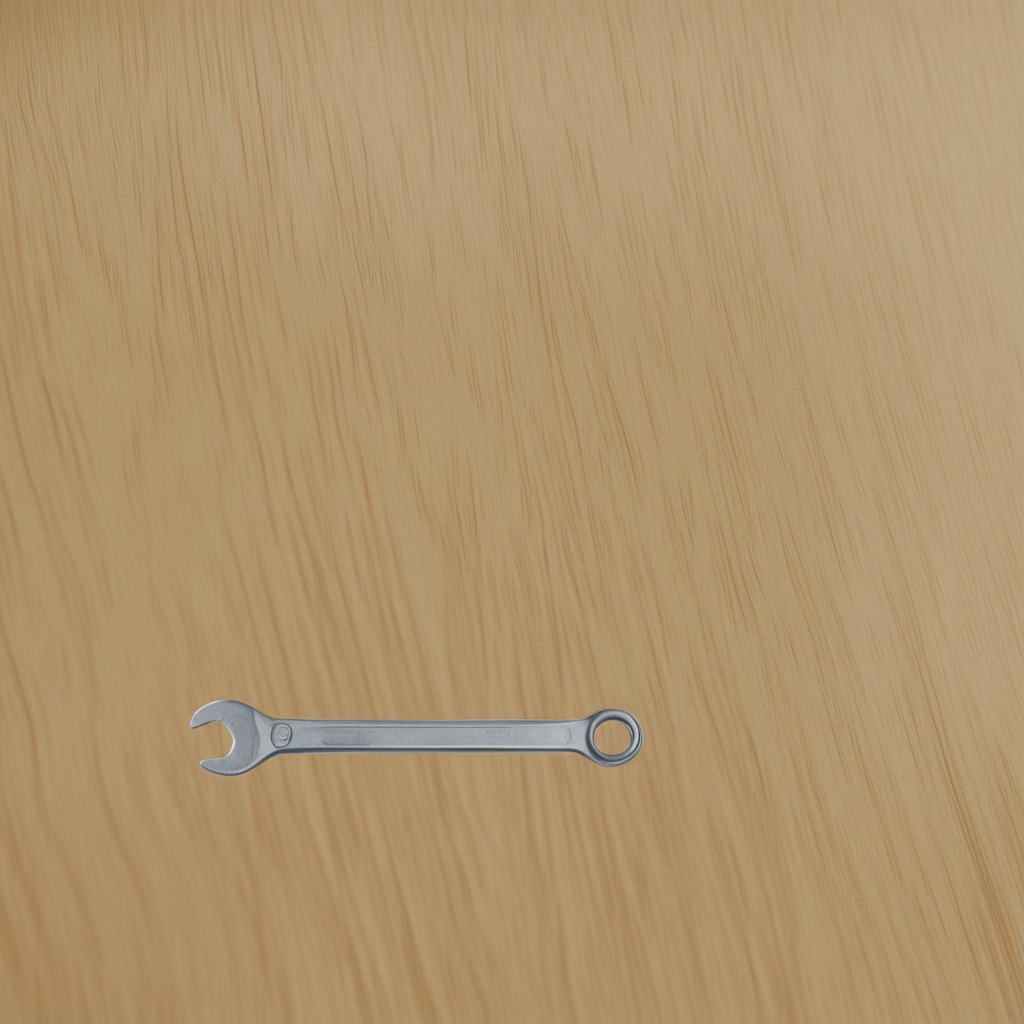
A wrench is lying on the plywood surface in a paint workshop lit by afternoon window light.